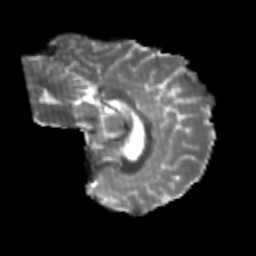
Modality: T2w
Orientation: sagittal
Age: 23
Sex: male
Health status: healthy
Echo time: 0.074 s